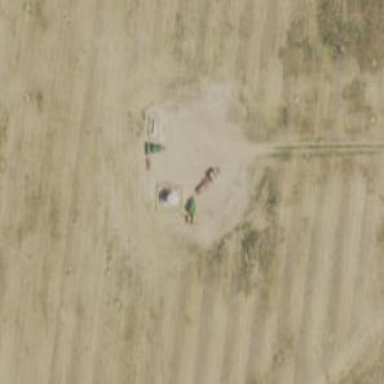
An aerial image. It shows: Storage tank that is man-made.